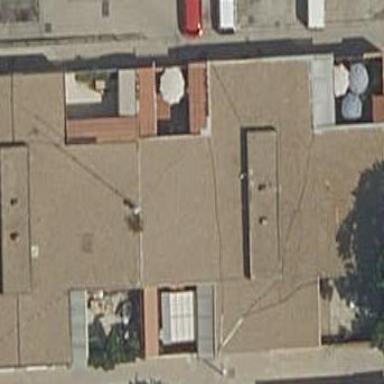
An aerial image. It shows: House with flat roof.